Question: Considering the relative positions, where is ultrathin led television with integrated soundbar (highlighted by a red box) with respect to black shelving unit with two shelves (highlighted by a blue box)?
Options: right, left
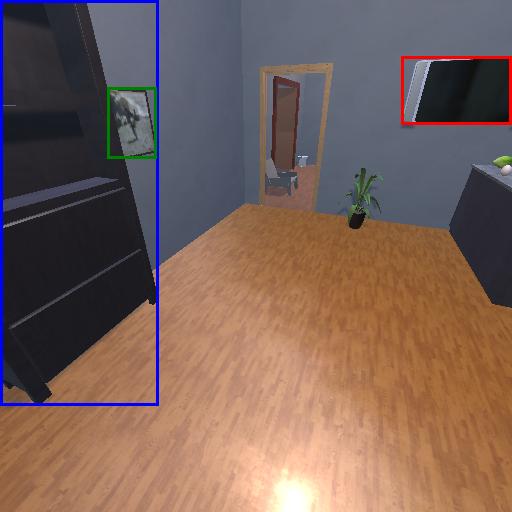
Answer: right